Aerial crown-view tile of a tropical tree (Barro Colorado Island, Panama), acquired 20241014:
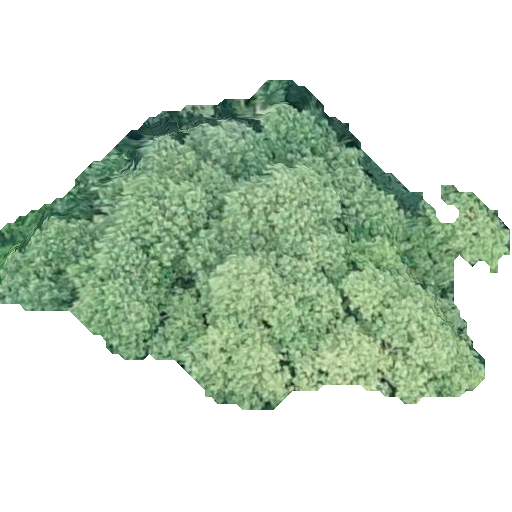
Species: Hieronyma alchorneoides
GBIF accepted scientific name: Hieronyma alchorneoides
Crown area: 165.563 m²